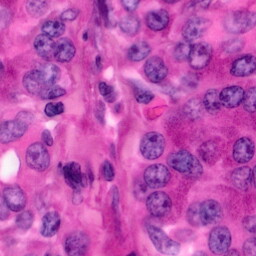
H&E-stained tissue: Pancreatic